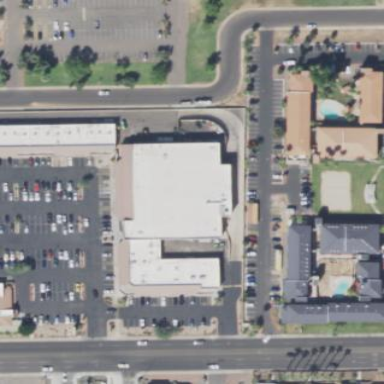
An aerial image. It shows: Supermarket located in building.